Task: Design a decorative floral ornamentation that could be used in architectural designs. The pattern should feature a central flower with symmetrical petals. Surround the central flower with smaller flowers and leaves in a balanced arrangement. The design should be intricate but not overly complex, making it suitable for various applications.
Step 1344:
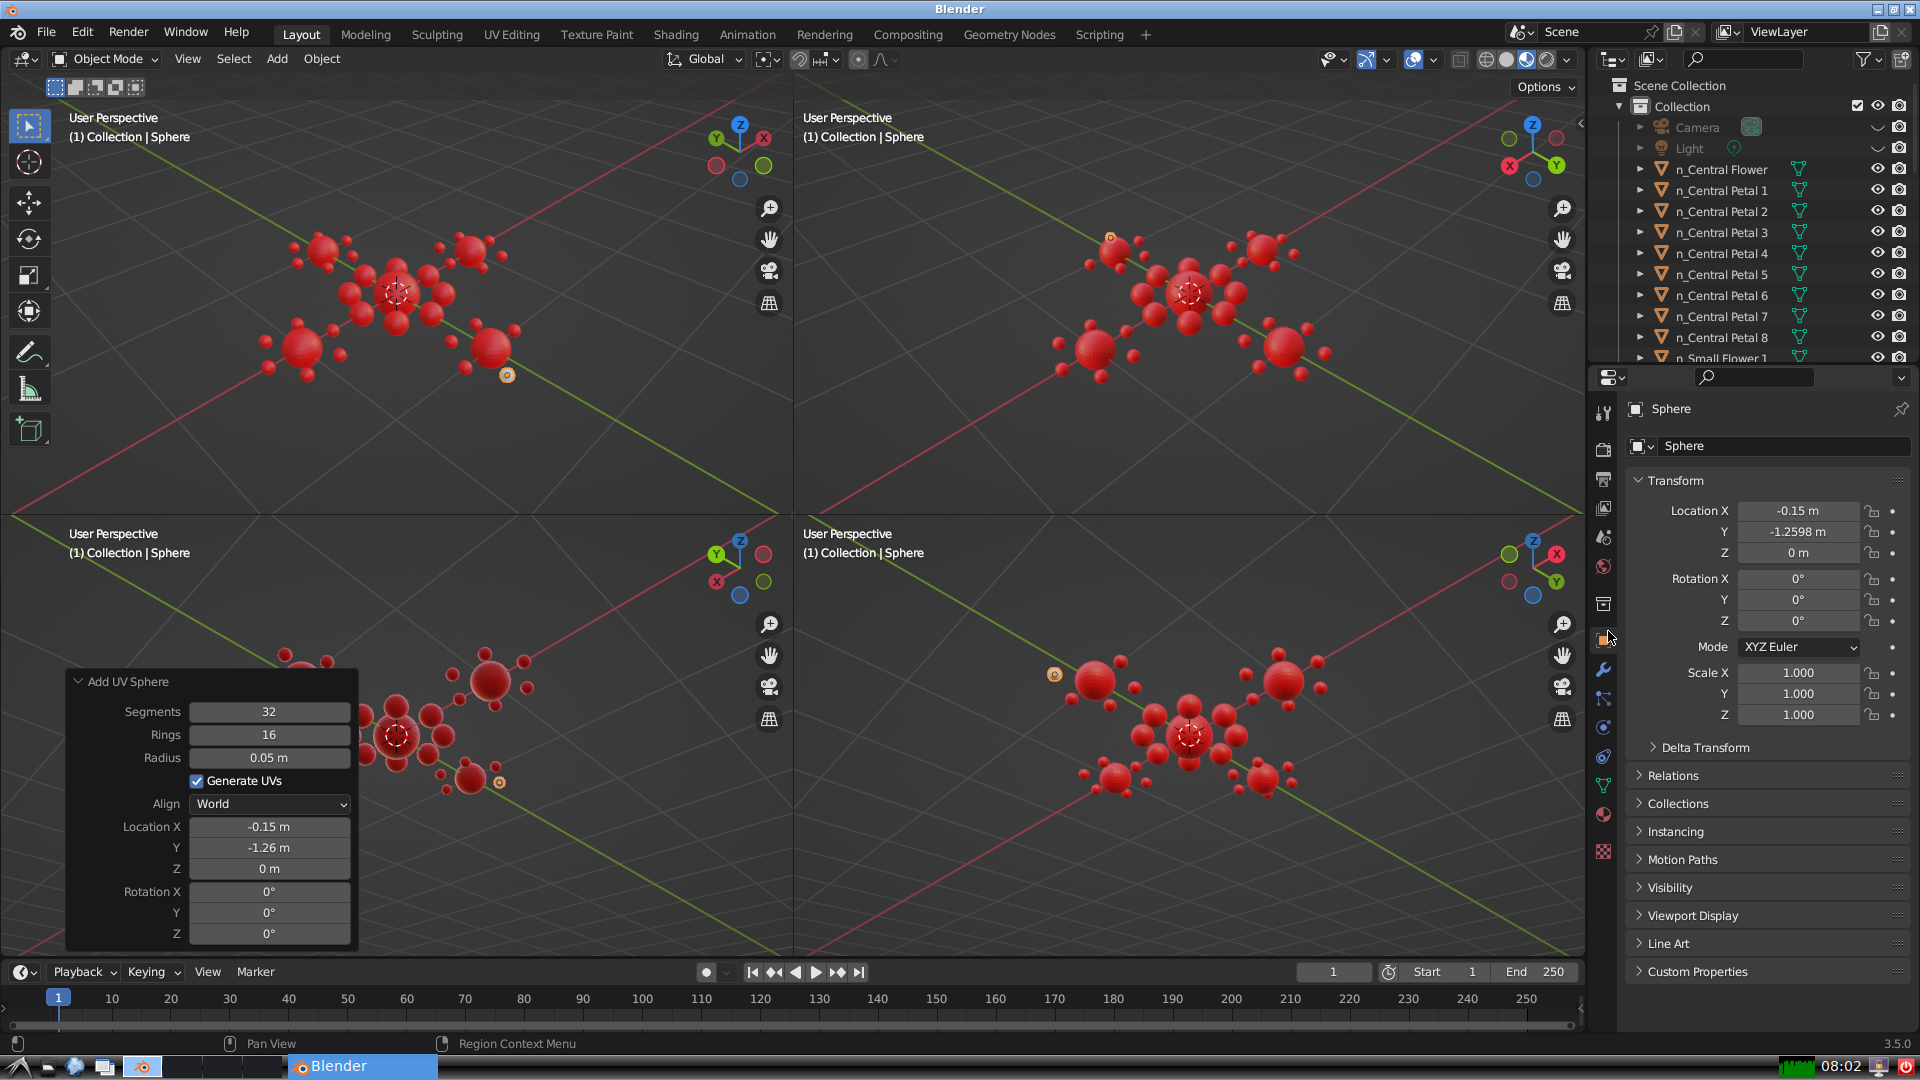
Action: {"mouse_move": [1732, 445]}